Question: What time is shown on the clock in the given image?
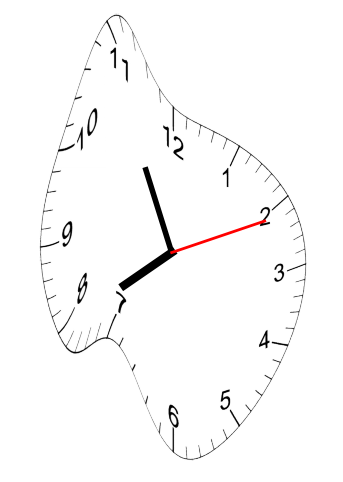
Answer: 07:55:11